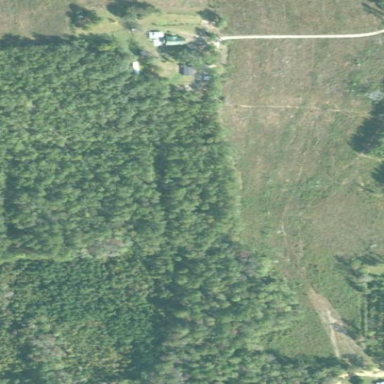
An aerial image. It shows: Mixed leaf woodland.